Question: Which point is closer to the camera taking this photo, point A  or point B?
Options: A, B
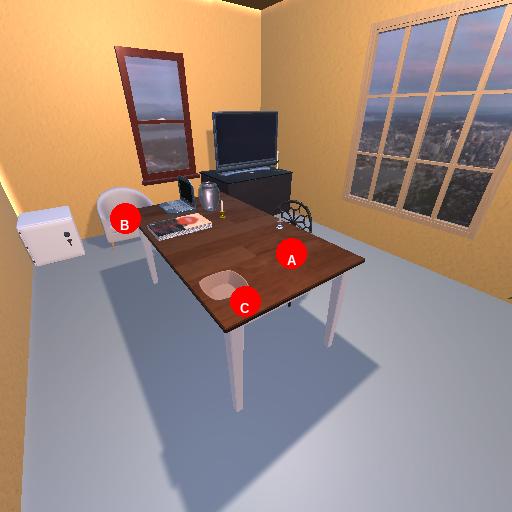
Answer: A